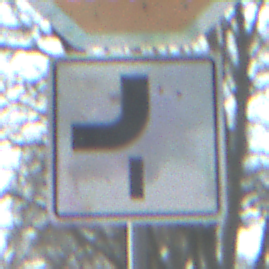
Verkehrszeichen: VerlaufVorfahrtsstrasse7
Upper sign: Stop
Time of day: MorningAfternoon
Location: Outdoor (Suburban)
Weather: PartlyCloudy
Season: NotSpecified
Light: Natural